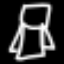
Label: chair